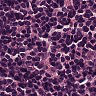
Metastatic tissue present: no